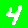
Digit: 4